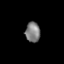
Tissue: skin
Cell type: Epithelial cells
Senescence score: 0.7409
Nuclear area (px): 293
Mean DAPI intensity: 124.782